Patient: sex M, age 63
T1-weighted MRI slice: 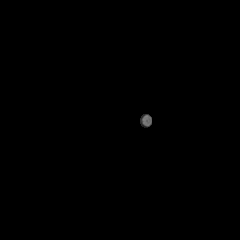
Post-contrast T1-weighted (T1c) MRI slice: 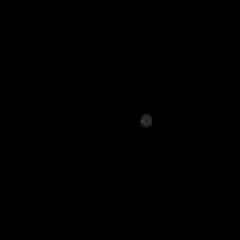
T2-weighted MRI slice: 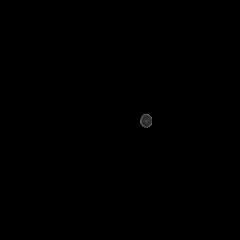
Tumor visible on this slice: no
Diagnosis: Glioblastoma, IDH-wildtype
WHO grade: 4